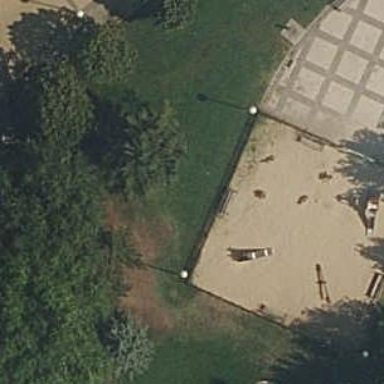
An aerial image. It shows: Playground area for leisure land.